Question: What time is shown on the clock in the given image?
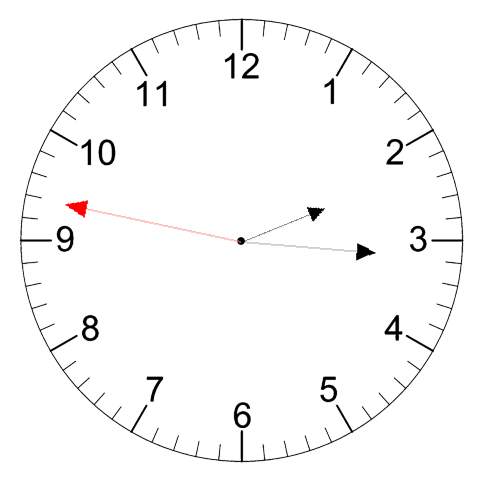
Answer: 02:15:47